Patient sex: F
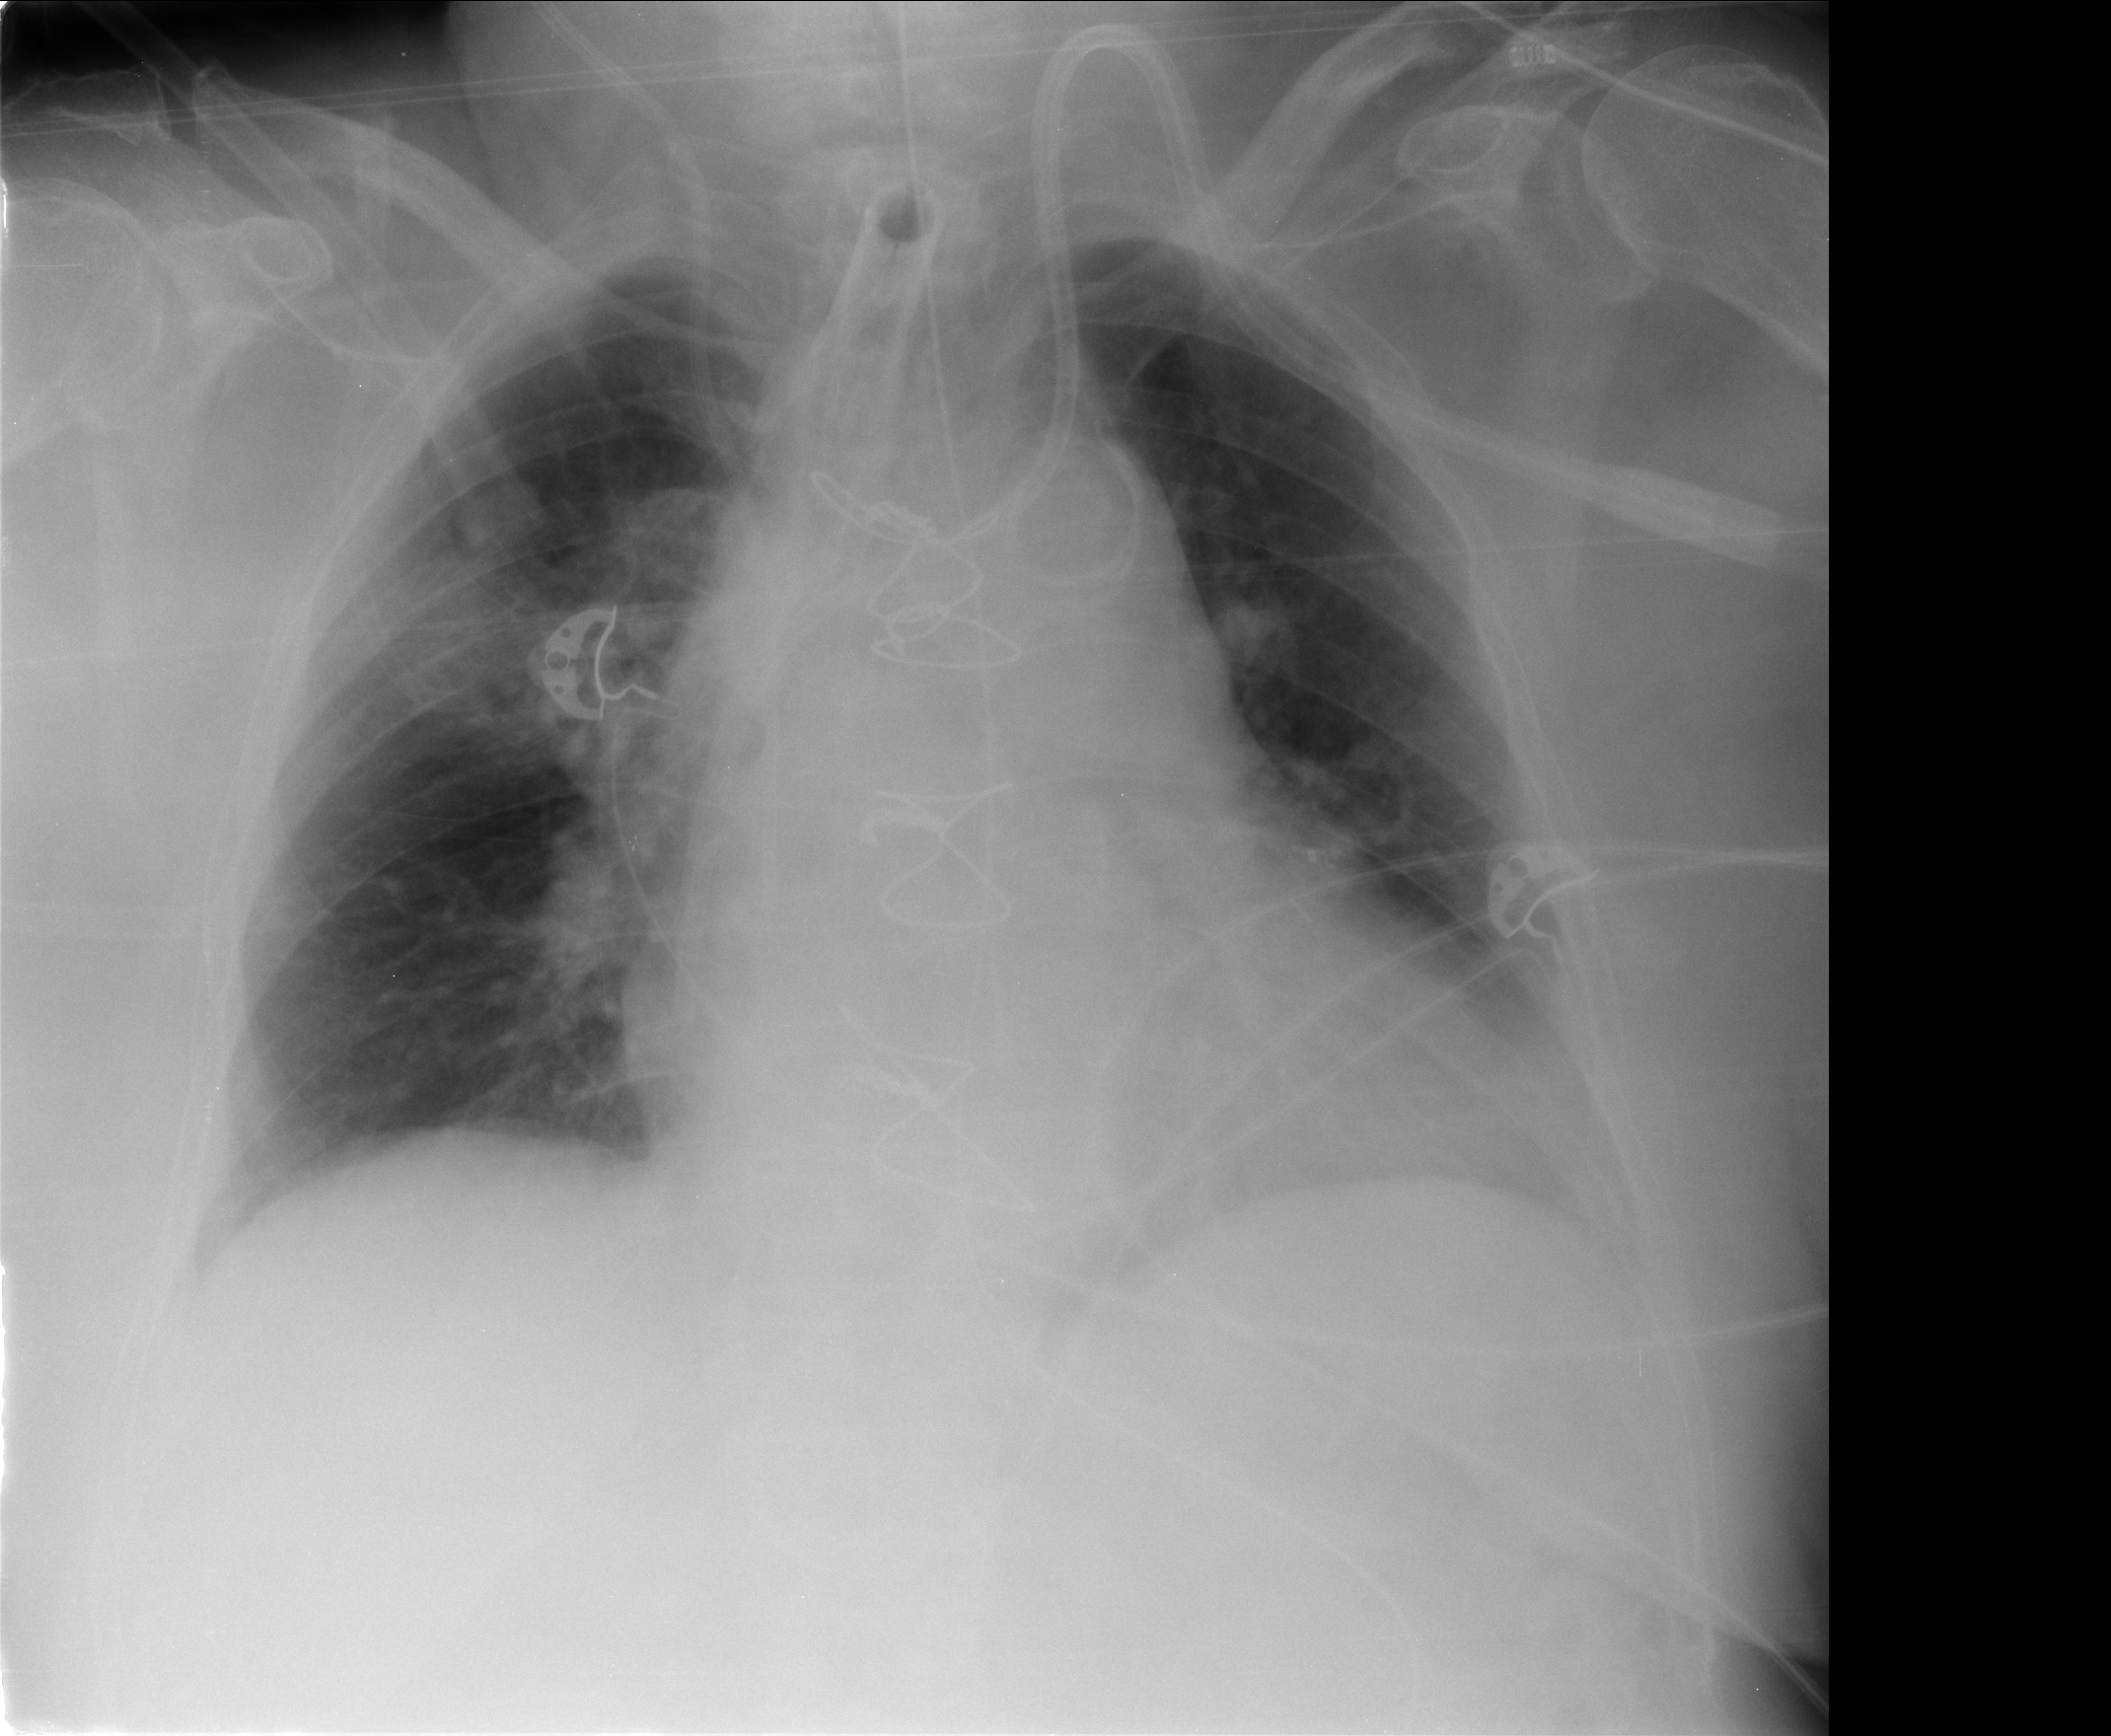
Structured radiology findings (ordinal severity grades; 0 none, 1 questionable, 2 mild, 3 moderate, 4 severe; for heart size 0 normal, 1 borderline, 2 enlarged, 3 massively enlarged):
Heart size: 2
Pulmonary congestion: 2
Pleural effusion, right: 0
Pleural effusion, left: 1
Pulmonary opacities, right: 1
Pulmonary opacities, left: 0
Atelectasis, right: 2
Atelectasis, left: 1